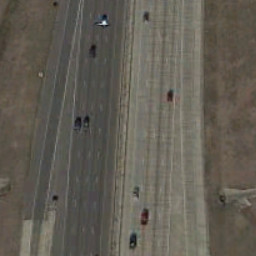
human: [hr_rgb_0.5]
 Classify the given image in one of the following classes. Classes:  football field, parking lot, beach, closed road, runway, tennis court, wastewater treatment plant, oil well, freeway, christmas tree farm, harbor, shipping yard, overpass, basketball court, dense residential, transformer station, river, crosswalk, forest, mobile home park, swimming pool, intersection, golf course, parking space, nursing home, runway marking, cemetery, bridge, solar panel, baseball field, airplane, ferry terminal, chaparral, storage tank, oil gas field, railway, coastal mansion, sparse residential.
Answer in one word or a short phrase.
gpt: freeway